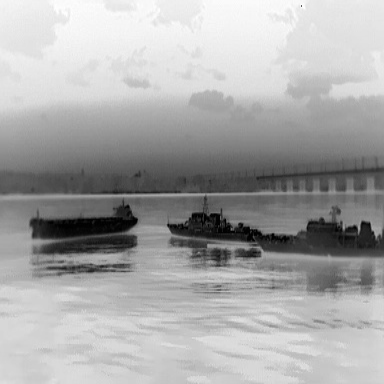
There is a liner in the infrared image.